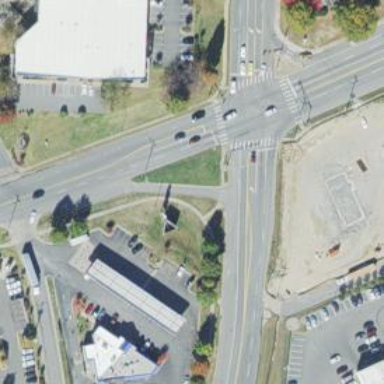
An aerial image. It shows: Marked crossing with zebra markings.